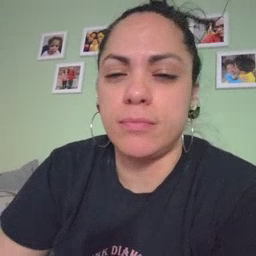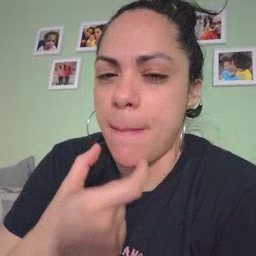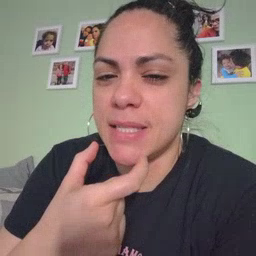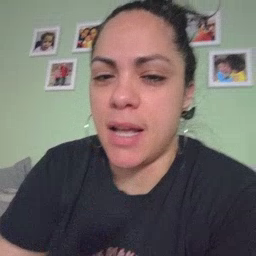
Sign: pizza